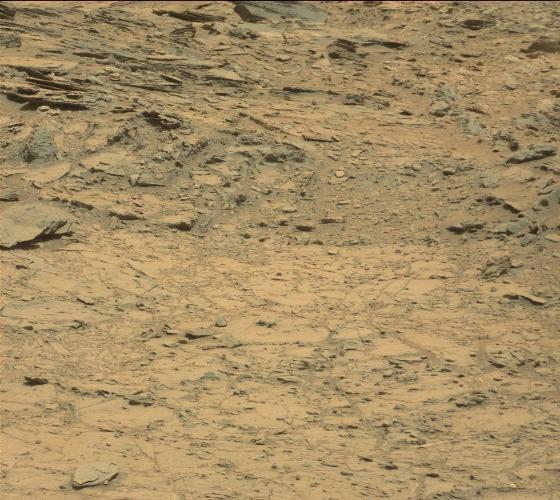
Terrain classes present: Bedrock, Gravel / Sand / Soil, Rock, Shadow